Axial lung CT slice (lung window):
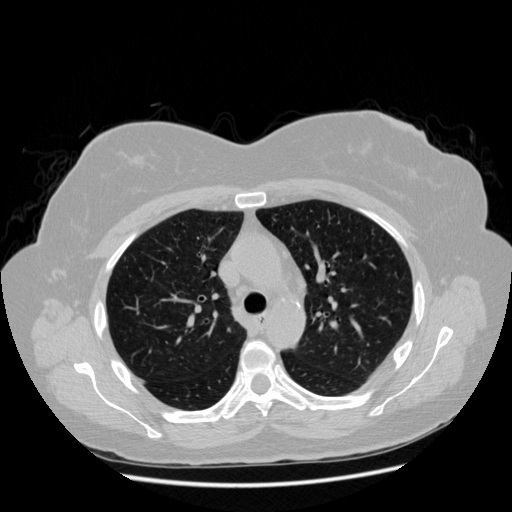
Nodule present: no